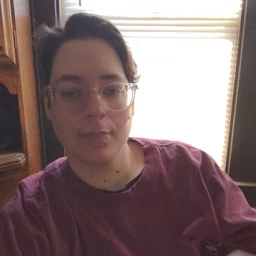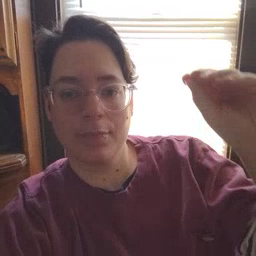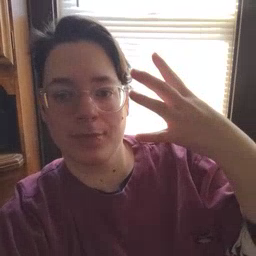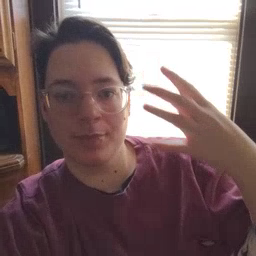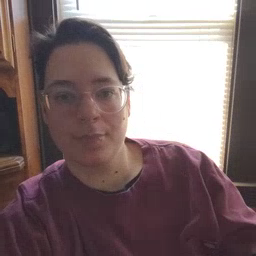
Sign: sun